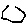
Label: hexagon